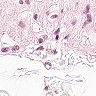
Metastatic tissue present: no